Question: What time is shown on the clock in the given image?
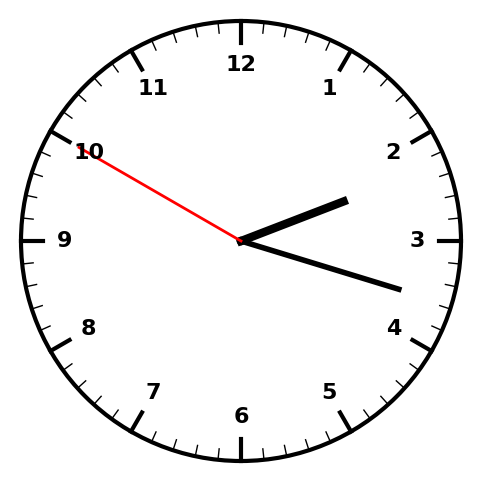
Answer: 02:17:50